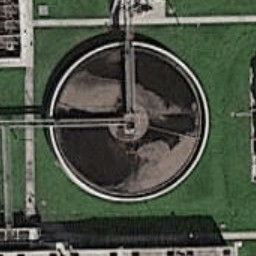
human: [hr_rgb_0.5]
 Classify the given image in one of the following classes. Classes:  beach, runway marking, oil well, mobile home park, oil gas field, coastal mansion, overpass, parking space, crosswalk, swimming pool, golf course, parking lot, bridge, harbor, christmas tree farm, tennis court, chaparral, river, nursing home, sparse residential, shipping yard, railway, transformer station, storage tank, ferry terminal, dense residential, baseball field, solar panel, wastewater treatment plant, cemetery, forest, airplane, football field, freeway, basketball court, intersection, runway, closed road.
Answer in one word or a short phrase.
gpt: wastewater treatment plant